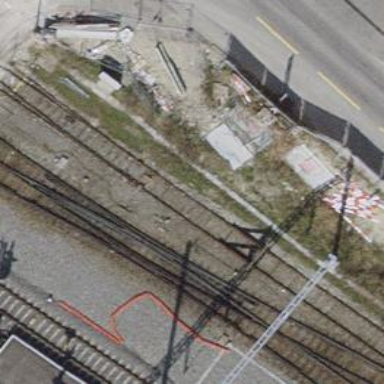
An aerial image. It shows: Electrified rail siding with contact line.